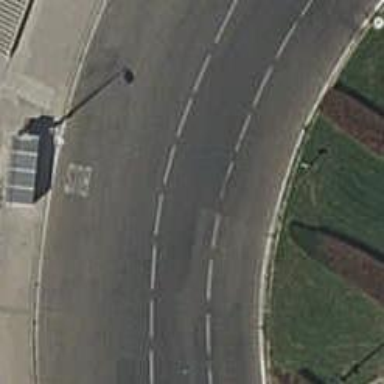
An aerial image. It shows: Public transport stop position.